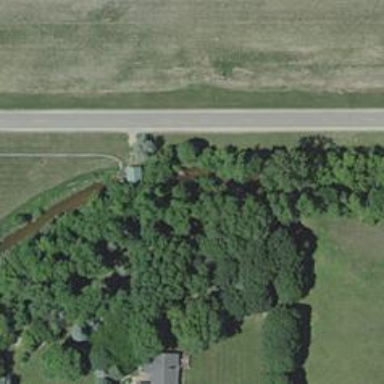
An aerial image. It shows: Covered bridge over path.